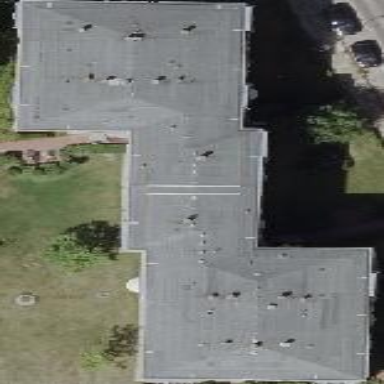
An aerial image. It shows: Hipped-roof building with apartments.